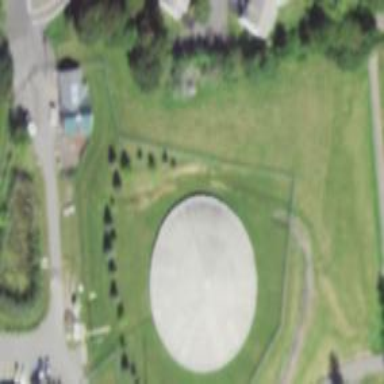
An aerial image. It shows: Storage tank that is man-made.